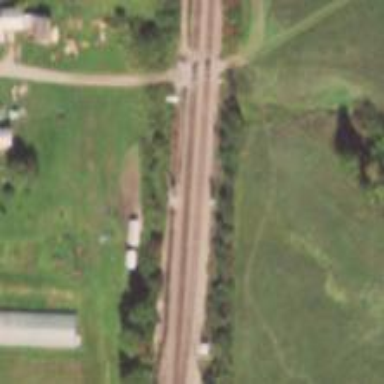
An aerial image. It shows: Railway track.